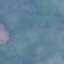
Land use / land cover: Pasture